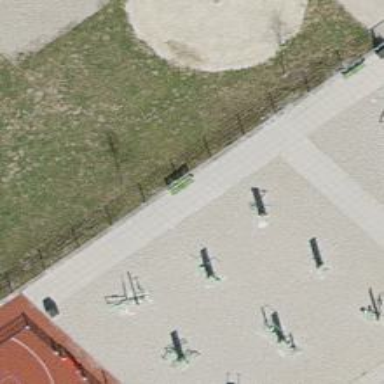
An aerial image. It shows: Bench for seating.